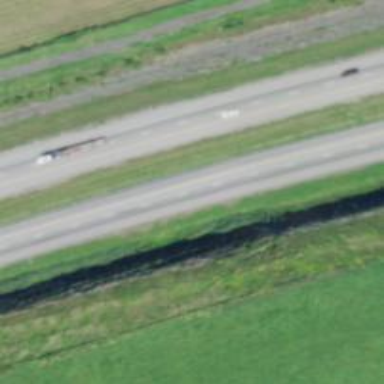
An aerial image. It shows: Asphalt motorway.